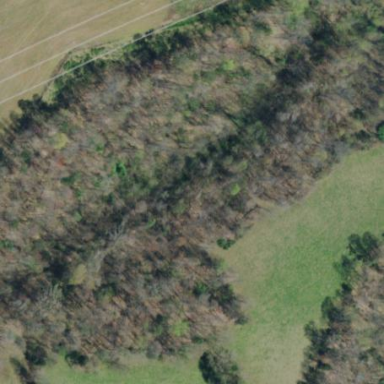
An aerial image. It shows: Beautiful woodland area.